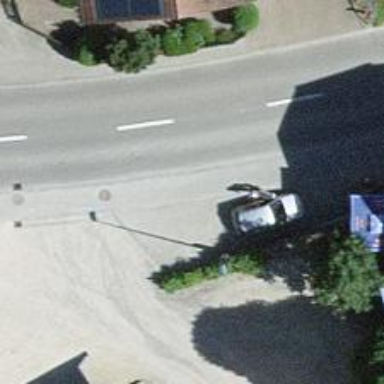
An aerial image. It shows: Bus stop with platform for public transport.